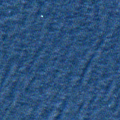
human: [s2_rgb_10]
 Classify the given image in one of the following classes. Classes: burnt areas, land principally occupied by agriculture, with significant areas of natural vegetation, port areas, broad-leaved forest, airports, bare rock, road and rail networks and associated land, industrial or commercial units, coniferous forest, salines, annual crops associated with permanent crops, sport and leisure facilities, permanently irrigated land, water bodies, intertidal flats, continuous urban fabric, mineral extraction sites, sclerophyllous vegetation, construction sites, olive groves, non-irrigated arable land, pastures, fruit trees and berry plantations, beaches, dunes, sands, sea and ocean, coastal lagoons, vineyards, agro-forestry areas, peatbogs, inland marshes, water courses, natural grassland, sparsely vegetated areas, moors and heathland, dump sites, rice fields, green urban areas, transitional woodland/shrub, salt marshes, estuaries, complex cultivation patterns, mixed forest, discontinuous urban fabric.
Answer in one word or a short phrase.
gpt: sea and ocean